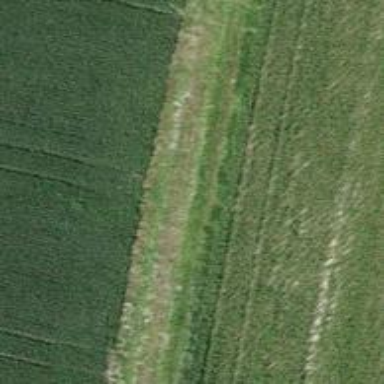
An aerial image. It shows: Grass track.